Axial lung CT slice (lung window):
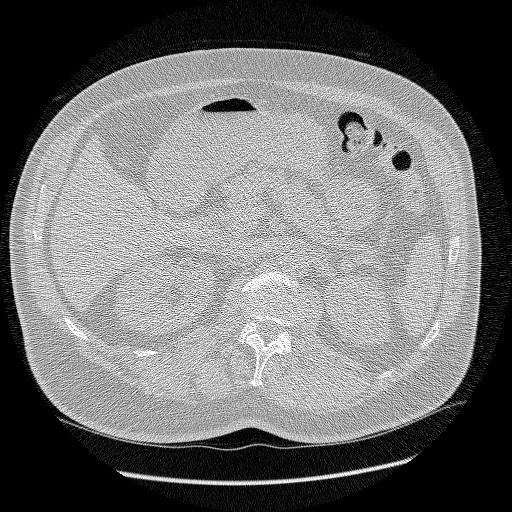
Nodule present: no